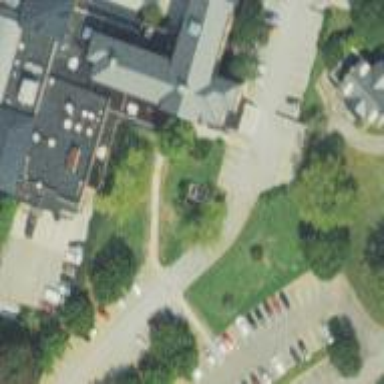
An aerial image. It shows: College building.